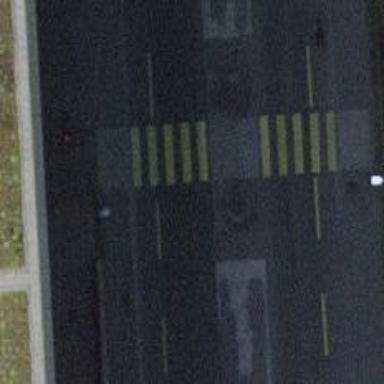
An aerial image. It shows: Uncontrolled crossing with pedestrian island.